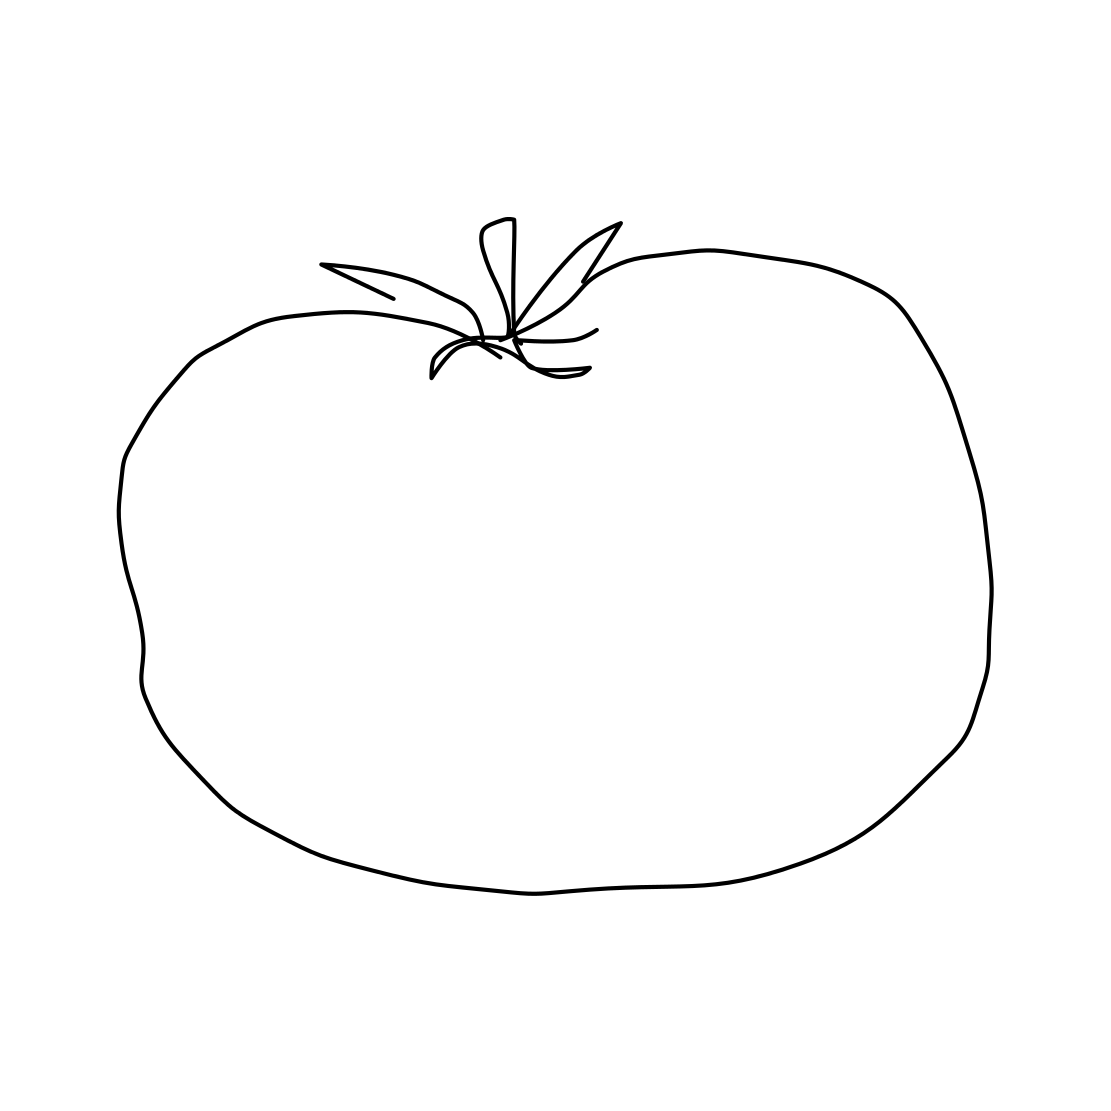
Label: tomato